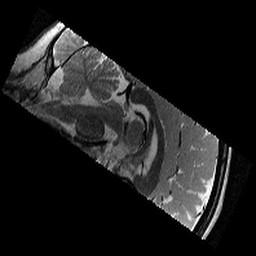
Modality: T2w
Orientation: sagittal
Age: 9
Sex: female
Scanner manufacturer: siemens
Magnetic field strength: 3 T
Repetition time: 9.23 s
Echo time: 0.067 s